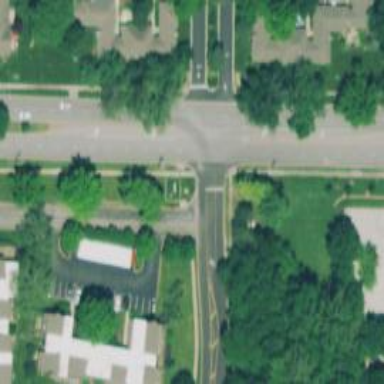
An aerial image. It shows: Solid stop line on the road.